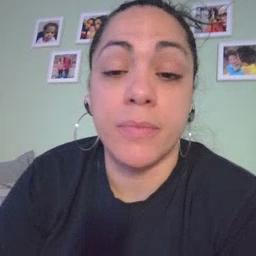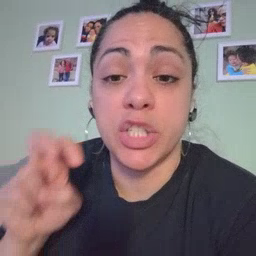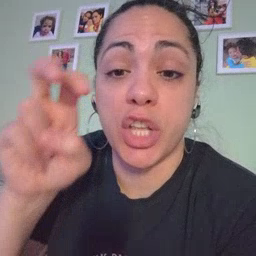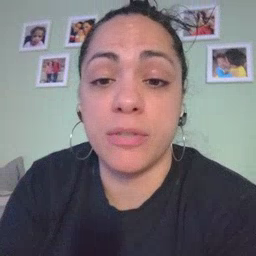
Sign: stairs